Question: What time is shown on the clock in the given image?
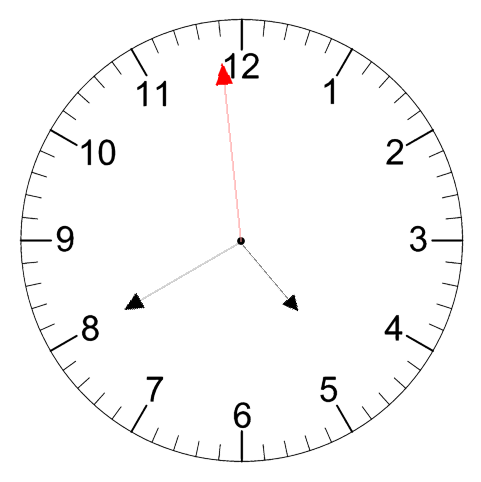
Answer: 04:39:59